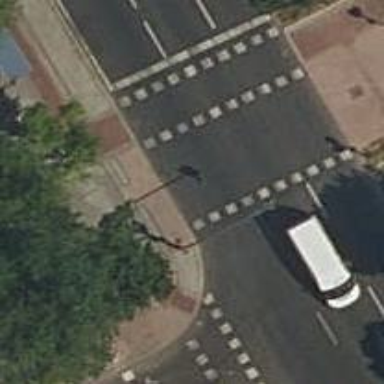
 there are traffic signals and zebra crossing."